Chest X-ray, AP view. Patient: 61 years old, sex M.
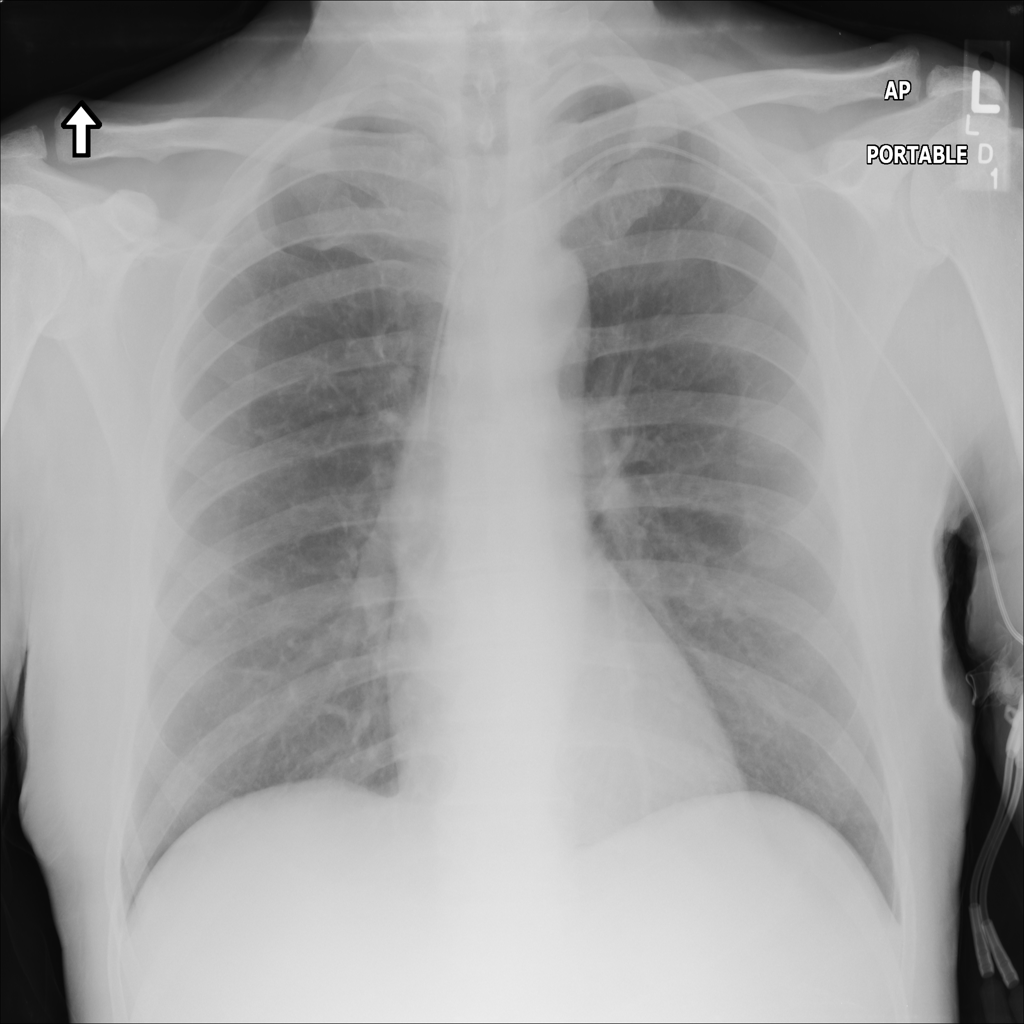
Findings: No Finding